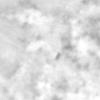
Label: no_change